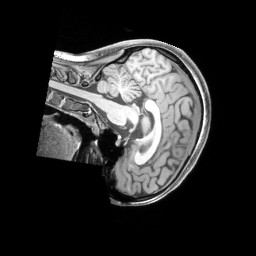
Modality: T1w
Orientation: sagittal
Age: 22
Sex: female
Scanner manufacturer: siemens
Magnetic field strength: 3 T
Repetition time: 2.3 s
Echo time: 0.00226 s